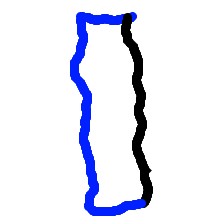
Shape: rectangle